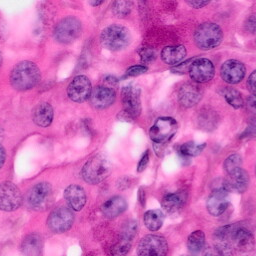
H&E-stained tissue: Pancreatic